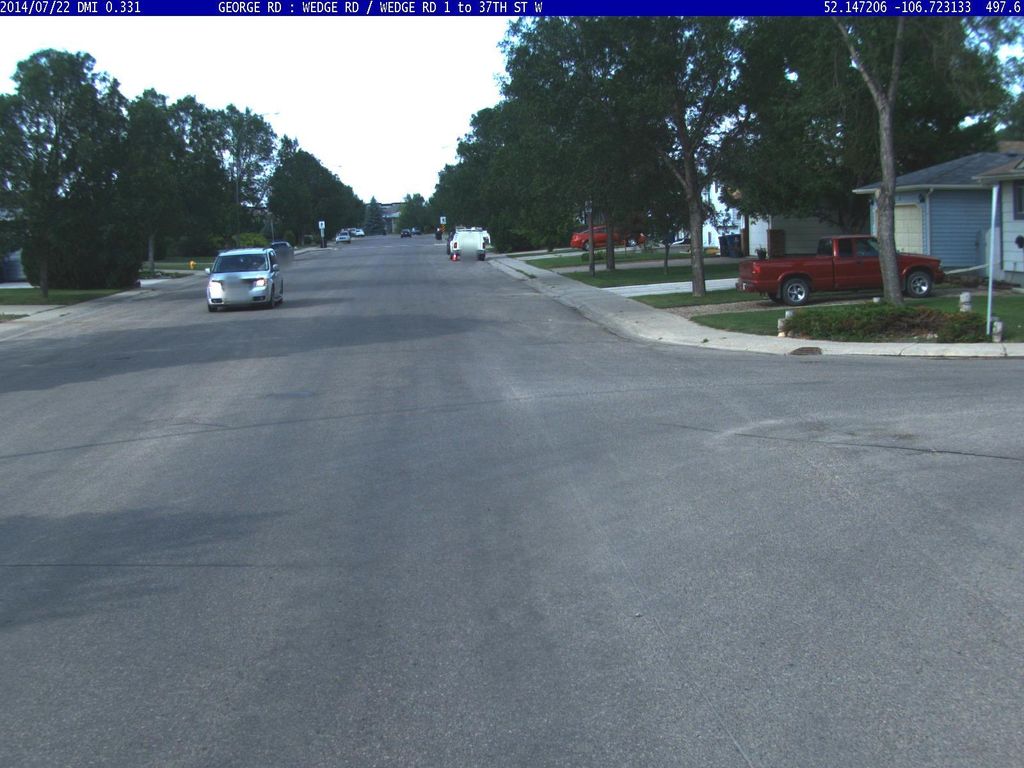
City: saskatoon